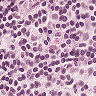
Metastatic tissue present: no